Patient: sex M, age 44
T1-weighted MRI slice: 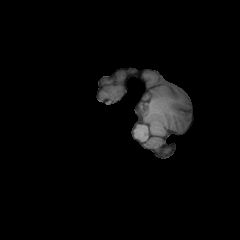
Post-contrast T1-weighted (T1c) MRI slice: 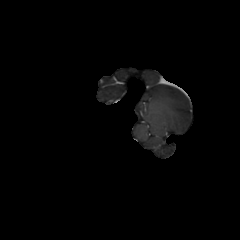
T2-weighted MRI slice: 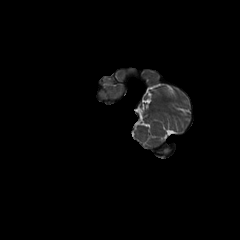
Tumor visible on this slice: no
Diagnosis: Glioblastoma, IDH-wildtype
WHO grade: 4